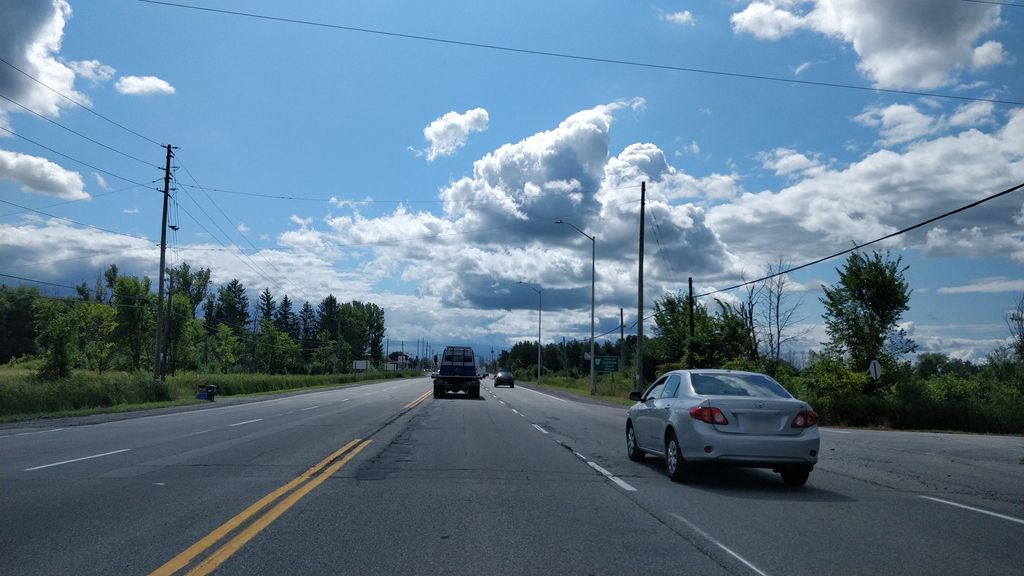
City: ottawa-gatineau